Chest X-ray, PA view. Patient: 46 years old, sex M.
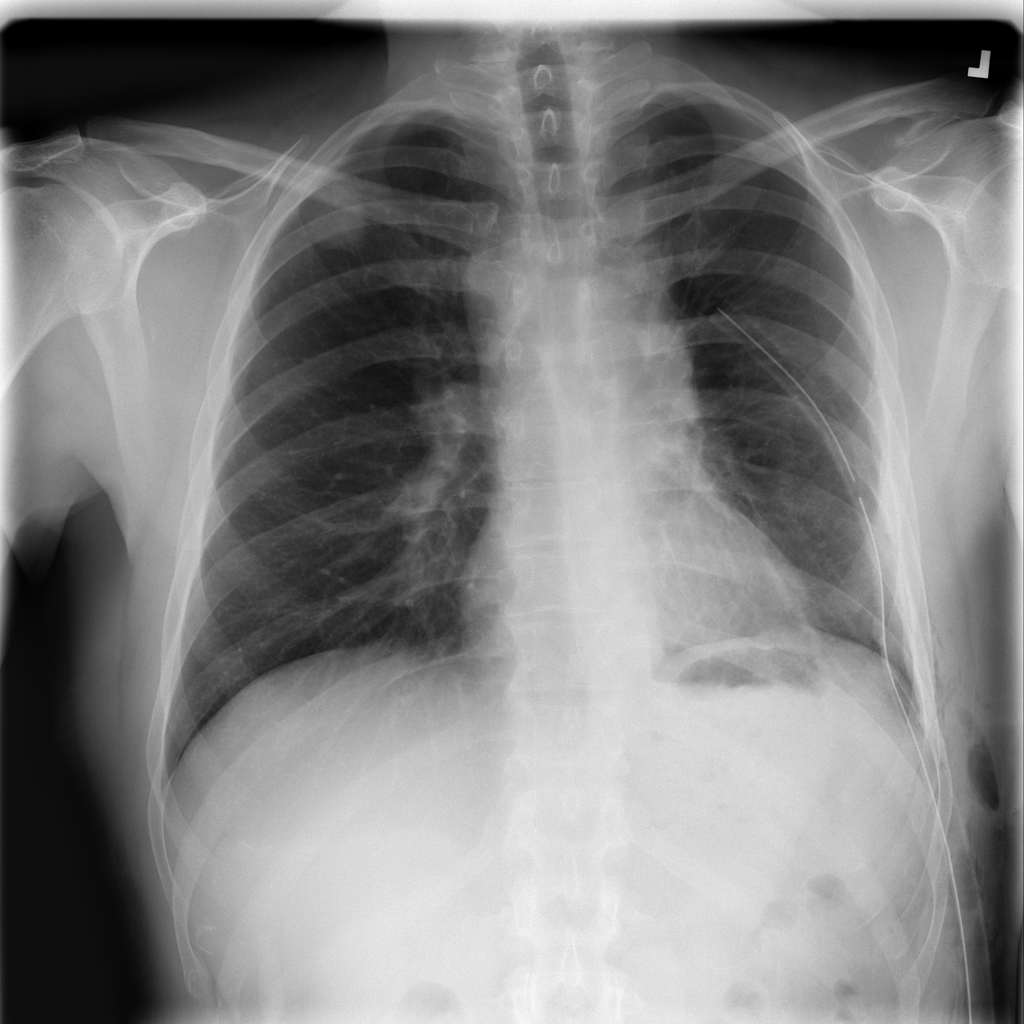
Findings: Mass, Pneumothorax